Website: macys
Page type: customer-info-address
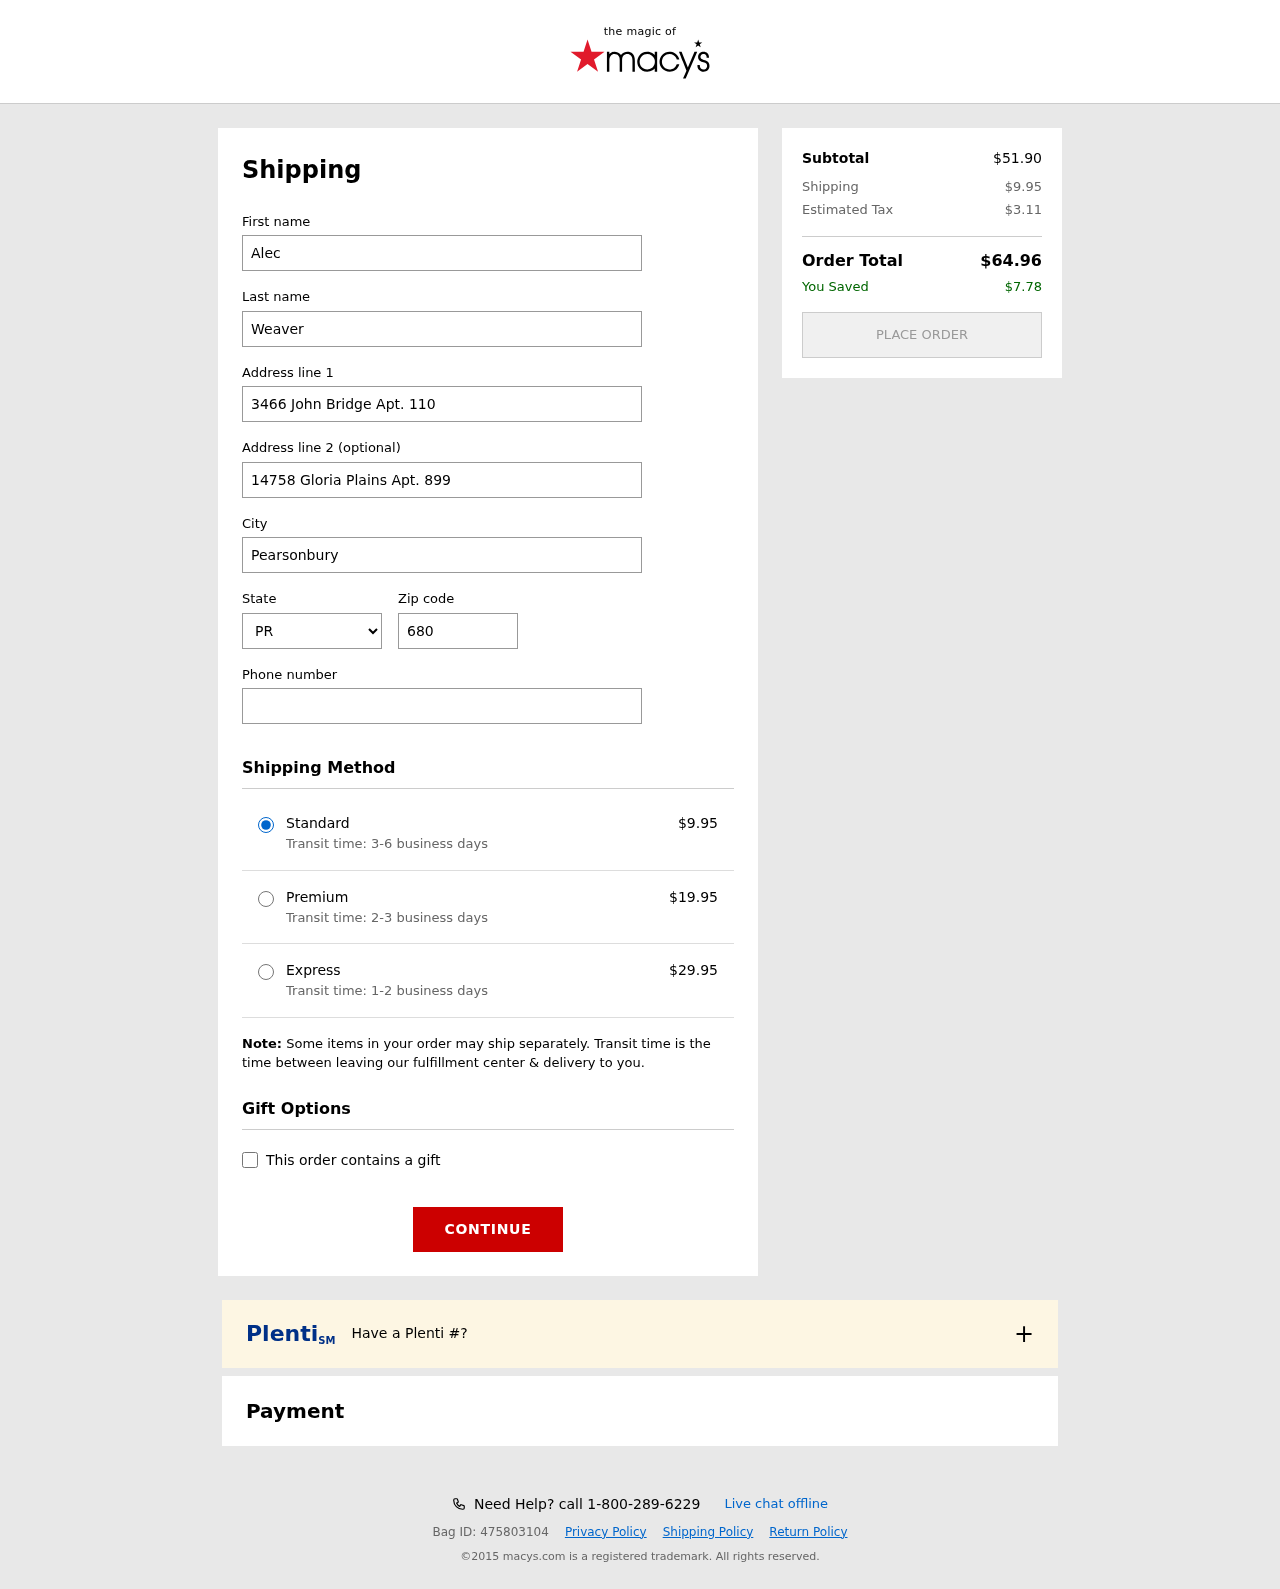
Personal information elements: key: PII_CITY
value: Pearsonbury
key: PII_FIRSTNAME
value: Alec
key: PII_LASTNAME
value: Weaver
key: PII_PHONE
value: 8518064099
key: PII_POSTCODE
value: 68064
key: PII_STATE_ABBR
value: PR
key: PII_STREET
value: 3466 John Bridge Apt. 110
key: PII_STREET2
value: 14758 Gloria Plains Apt. 899
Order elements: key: ORDER_SHIPPING_COST
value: $9.95
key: ORDER_SHIPPING_COST_PREMIUM
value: $19.95
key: ORDER_SHIPPING_COST_EXPRESS
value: $29.95
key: ORDER_SUBTOTAL
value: $51.90
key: ORDER_TAX
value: $3.11
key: ORDER_TOTAL
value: $64.96
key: ORDER_SAVINGS
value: $7.78